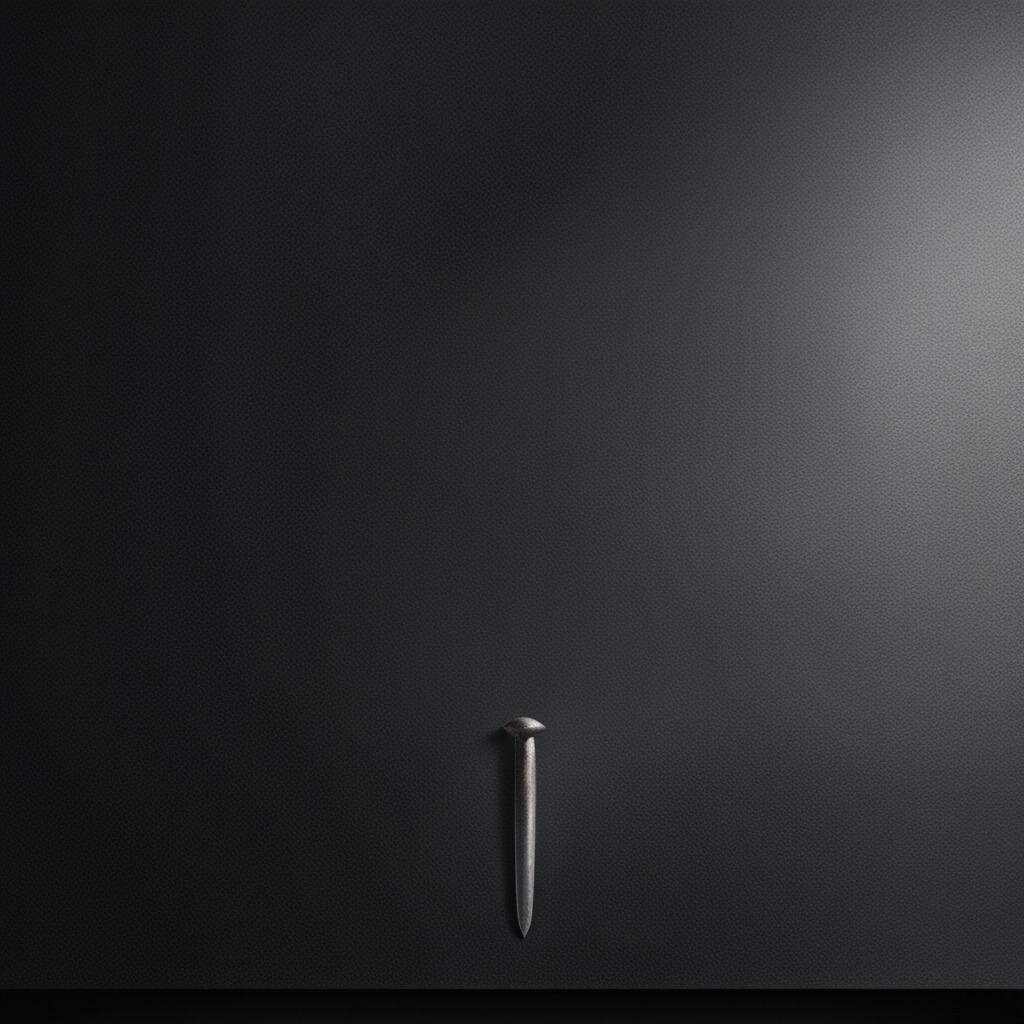
A black iron nail is lying on a clean granite tabletop.